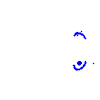
Particle: kaon